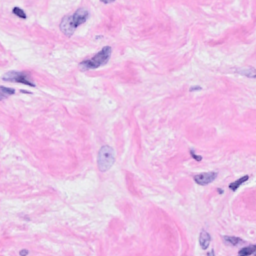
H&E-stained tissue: Breast